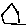
Label: house